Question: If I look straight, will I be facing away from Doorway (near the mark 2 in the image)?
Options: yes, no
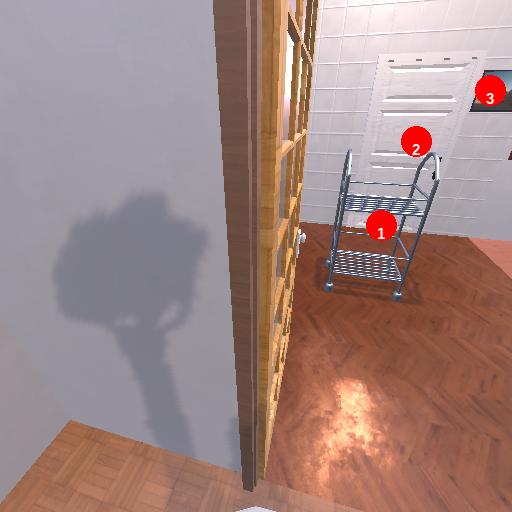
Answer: yes